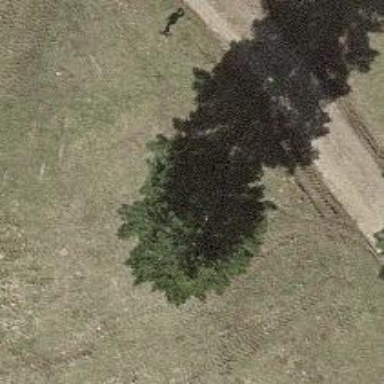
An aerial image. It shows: Evergreen needle-leaved tree.